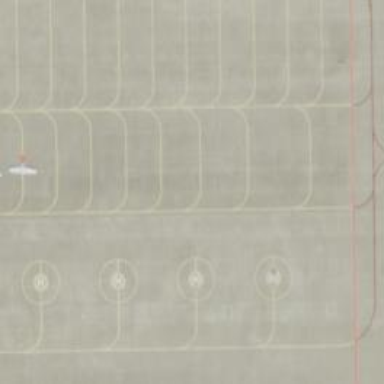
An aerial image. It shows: View of taxiway at the airport.